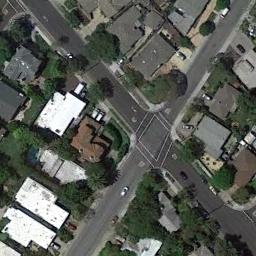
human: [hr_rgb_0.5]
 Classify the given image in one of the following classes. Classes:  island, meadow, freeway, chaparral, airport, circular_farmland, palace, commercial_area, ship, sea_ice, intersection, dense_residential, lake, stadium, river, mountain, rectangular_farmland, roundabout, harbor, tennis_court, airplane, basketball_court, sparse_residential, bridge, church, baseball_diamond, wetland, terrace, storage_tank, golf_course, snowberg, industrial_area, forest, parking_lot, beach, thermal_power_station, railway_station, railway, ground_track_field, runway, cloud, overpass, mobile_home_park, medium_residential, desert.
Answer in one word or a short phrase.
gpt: intersection